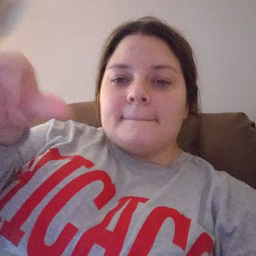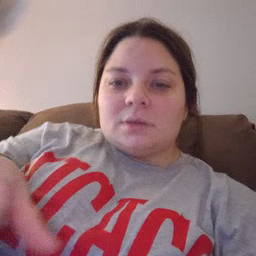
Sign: puzzle